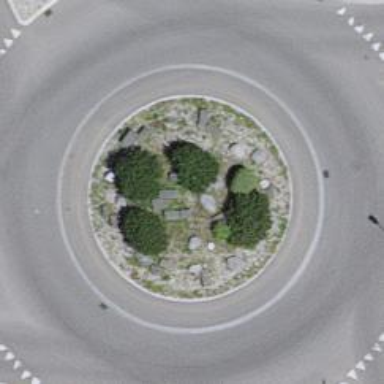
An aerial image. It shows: Secondary road leading to roundabout.